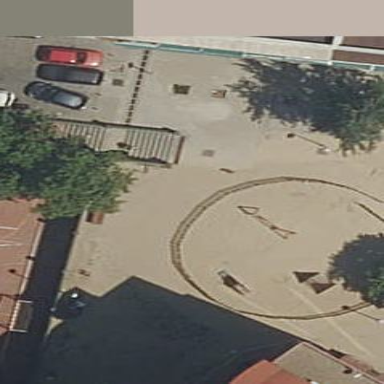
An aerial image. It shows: Playground area for leisure land.